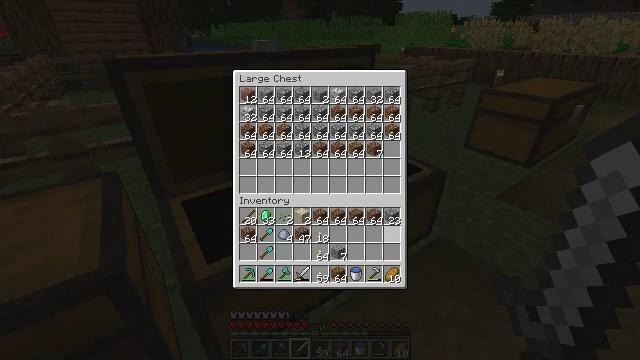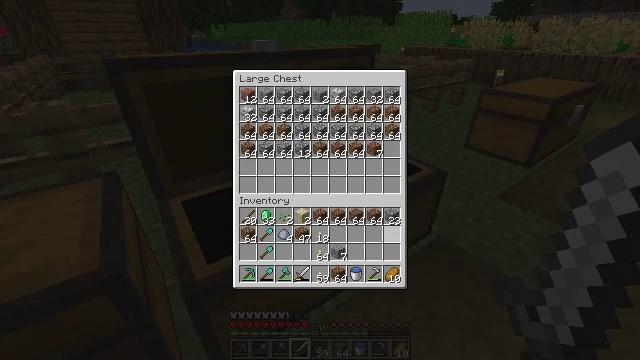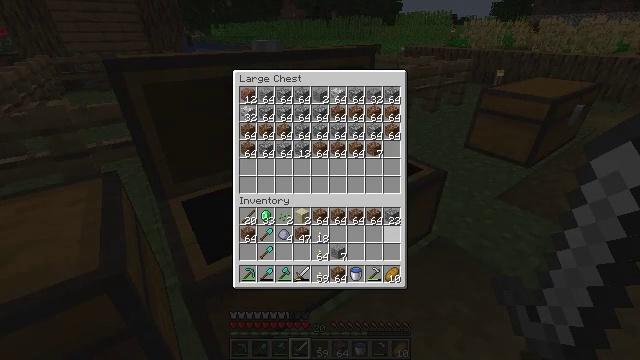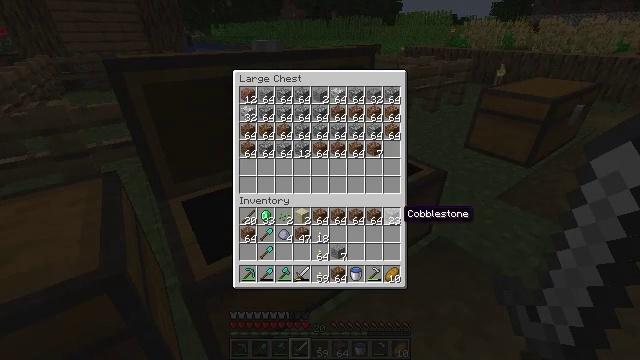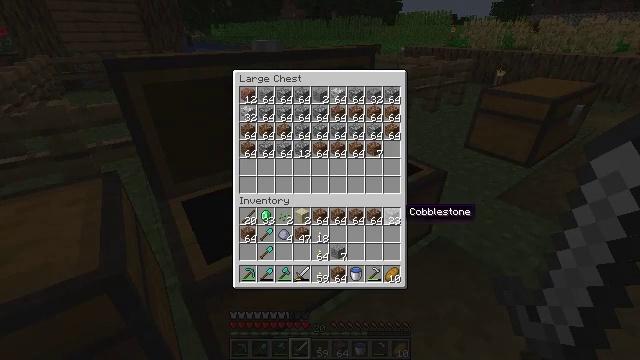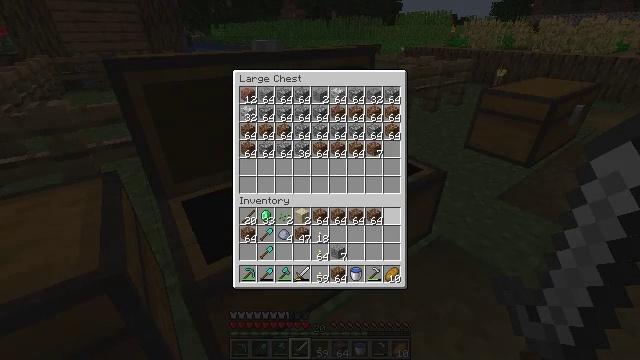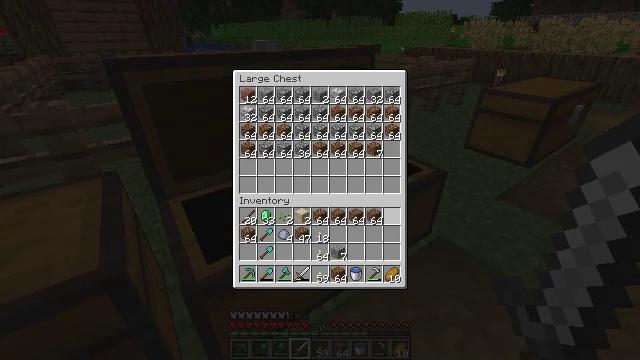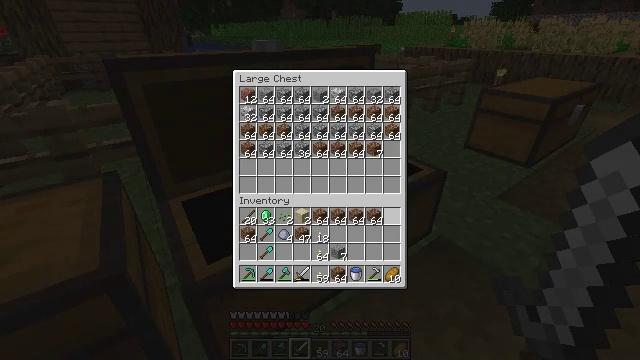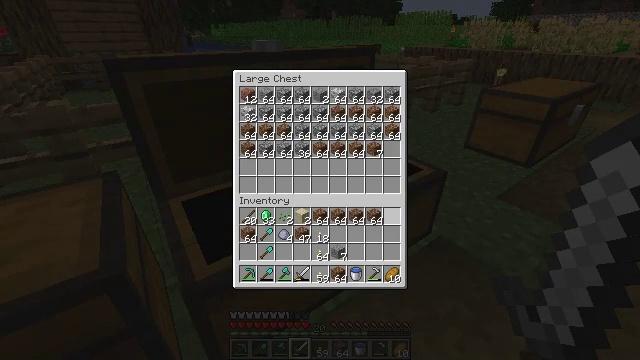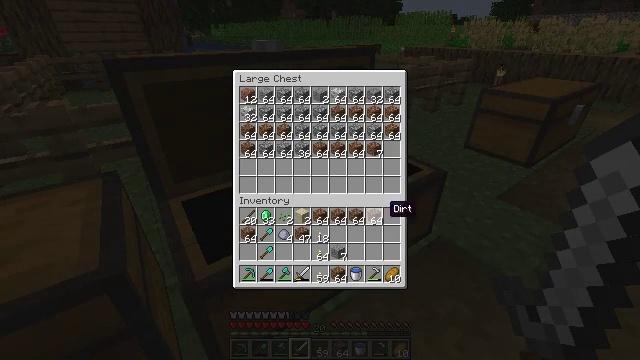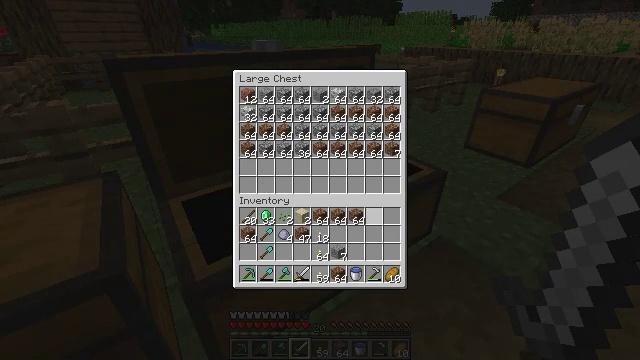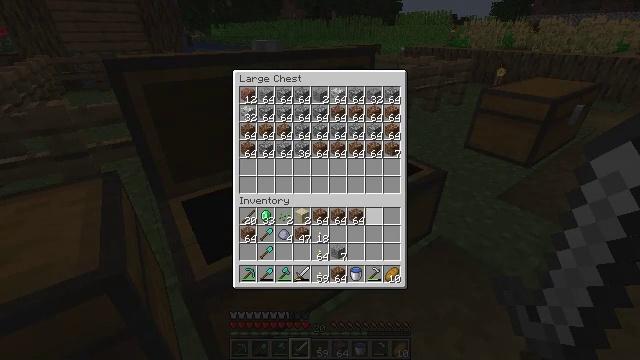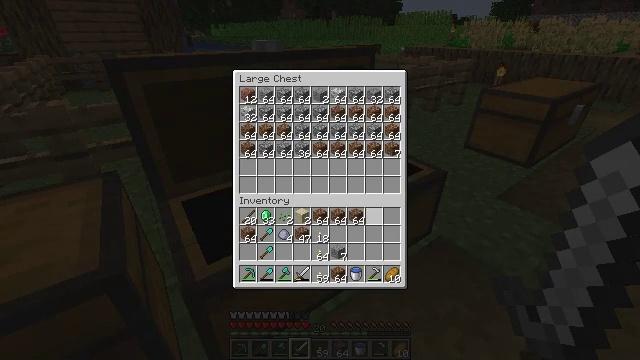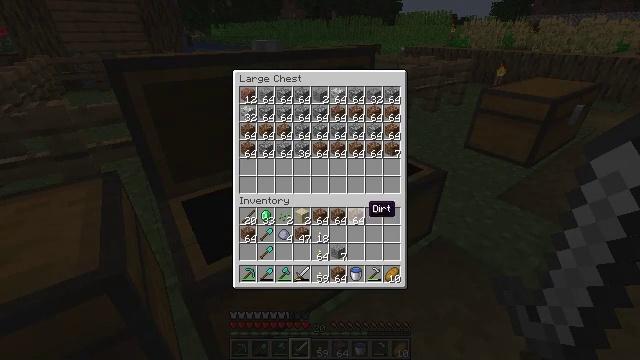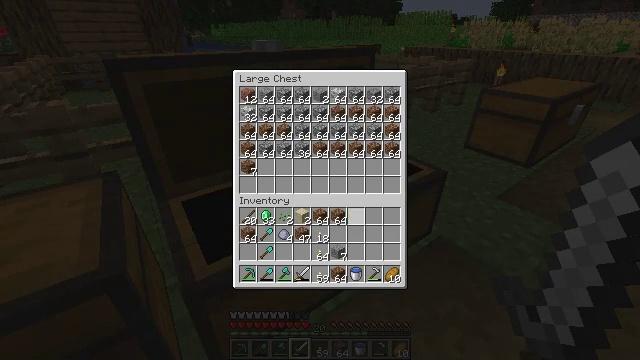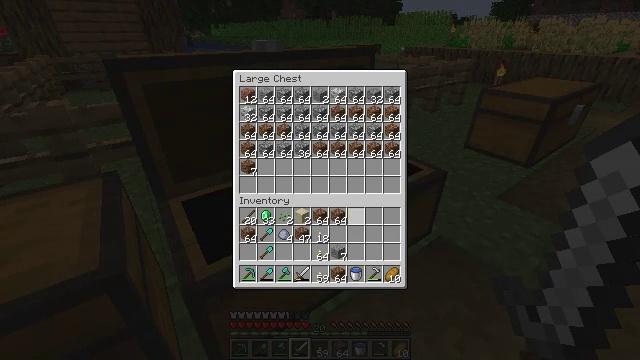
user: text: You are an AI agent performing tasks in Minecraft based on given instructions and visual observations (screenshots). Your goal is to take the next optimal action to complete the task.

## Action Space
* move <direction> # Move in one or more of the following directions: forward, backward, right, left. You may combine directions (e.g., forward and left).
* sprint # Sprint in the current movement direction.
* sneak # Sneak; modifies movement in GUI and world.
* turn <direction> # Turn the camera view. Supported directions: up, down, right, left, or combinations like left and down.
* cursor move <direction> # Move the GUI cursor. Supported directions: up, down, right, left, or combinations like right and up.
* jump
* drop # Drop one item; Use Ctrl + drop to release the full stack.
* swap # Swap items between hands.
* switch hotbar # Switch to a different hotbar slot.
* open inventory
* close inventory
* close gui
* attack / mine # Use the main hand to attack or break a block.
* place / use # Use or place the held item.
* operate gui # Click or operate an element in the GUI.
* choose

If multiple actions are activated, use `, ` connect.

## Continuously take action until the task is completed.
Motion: motion action
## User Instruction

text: You need a crafting table to craft a lectern.
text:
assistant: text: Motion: sneak
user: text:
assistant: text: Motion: sneak
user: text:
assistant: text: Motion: sneak
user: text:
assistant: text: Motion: sneak
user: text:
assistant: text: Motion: sneak, choose
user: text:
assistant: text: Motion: sneak, choose
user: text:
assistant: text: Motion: sneak, choose
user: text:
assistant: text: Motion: sneak
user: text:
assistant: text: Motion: sneak
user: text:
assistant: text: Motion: sneak, choose
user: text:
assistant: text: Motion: sneak, choose
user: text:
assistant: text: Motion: sneak, cursor move left, choose
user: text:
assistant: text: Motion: sneak
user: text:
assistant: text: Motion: sneak, choose
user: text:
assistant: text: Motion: sneak, cursor move left, choose
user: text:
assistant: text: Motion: sneak, cursor move left
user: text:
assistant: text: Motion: sneak, choose
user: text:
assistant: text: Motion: sneak, choose
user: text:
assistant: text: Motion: sneak, choose
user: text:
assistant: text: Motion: sneak
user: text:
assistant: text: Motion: sneak, choose
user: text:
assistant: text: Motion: sneak, choose
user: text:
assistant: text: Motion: sneak, choose
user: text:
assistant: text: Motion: sneak
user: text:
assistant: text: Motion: sneak
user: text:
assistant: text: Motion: sneak, cursor move left
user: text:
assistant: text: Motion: sneak
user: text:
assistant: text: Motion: sneak
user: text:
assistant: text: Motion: sneak
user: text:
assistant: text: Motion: sneak